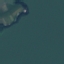
Label: SeaLake